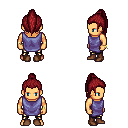
a pixel art fantasy rpg character, male body template, human, tanned skin, chain tabard jacket, gold greaves, brunette long topknot hairstyle, bracelets, brown shoes, four views (front, back, left, right), 2x2 character sprite sheet, small pixel art, hard edges, no anti-aliasing